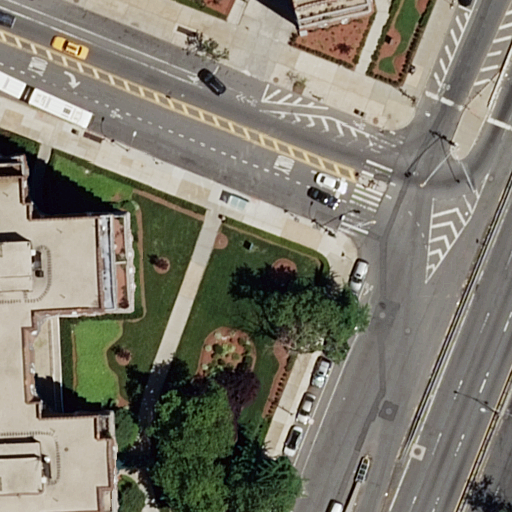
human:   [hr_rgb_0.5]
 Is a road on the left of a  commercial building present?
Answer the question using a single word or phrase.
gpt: no

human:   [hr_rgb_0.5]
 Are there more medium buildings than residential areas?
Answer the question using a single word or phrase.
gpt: no

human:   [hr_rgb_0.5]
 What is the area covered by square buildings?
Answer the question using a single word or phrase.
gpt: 0m2

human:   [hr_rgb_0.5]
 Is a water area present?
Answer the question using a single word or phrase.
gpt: no

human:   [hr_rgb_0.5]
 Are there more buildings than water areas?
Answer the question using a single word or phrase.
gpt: yes

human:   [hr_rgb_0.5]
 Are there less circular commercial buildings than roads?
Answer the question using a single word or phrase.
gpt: yes

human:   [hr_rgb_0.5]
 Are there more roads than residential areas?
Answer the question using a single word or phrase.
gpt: yes

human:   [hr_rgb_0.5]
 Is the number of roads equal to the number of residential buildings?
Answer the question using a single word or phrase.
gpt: no

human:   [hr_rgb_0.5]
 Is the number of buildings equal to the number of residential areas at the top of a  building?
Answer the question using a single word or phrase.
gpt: no

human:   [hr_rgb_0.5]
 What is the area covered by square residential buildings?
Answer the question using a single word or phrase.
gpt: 0m2

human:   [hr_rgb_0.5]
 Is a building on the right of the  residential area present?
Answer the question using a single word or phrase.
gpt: yes

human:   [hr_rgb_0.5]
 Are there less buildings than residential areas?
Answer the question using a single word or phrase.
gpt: no

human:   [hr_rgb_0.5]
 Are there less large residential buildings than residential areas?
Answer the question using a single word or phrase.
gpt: no

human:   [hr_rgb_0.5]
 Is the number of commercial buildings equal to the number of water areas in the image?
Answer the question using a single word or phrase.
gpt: yes

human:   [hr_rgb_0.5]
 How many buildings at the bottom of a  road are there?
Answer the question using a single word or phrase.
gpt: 1

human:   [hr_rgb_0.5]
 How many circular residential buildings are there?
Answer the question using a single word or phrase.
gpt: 0

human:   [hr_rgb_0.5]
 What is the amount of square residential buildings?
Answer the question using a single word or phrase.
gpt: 0

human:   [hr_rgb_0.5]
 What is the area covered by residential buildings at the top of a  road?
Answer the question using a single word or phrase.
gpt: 3552m2

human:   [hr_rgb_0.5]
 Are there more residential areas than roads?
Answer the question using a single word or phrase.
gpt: no

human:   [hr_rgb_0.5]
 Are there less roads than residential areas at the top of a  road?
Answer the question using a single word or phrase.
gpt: no

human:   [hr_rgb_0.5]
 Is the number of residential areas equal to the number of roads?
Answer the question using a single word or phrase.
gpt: no

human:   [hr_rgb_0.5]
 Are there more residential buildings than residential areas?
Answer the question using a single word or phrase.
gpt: yes

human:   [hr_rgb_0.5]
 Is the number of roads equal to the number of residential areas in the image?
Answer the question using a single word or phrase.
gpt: no

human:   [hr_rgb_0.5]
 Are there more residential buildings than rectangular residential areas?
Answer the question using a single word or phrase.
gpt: yes

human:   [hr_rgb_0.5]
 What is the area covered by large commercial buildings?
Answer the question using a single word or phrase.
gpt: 0m2

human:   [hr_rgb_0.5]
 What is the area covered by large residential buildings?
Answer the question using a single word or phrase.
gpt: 4175m2

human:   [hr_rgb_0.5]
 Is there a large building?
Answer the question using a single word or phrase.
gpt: yes

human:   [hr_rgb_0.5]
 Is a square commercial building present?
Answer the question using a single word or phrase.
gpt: no

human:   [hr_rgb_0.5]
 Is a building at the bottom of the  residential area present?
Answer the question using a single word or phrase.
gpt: no

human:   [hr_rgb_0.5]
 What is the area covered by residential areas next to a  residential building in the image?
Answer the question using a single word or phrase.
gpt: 6285m2

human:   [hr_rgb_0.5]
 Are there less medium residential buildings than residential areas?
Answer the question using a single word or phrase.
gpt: yes

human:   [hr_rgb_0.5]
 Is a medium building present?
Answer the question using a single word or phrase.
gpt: no

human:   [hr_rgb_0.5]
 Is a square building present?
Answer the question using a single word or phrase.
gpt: no

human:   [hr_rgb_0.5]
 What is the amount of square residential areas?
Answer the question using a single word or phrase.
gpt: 0

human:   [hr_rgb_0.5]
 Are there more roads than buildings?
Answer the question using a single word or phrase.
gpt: yes

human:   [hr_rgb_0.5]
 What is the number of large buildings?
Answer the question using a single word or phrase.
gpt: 2